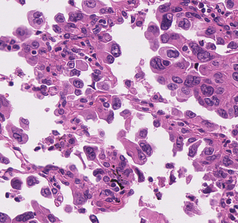
Tumor epithelial tissue: yes
Tumor-associated stroma tissue: no
Normal tissue: no